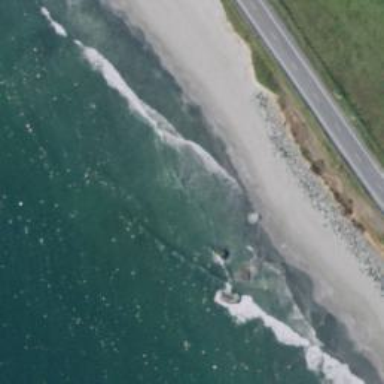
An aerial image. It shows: Natural rock reef.